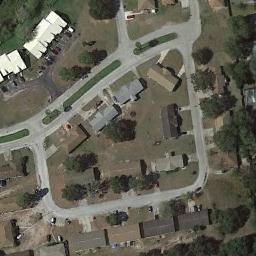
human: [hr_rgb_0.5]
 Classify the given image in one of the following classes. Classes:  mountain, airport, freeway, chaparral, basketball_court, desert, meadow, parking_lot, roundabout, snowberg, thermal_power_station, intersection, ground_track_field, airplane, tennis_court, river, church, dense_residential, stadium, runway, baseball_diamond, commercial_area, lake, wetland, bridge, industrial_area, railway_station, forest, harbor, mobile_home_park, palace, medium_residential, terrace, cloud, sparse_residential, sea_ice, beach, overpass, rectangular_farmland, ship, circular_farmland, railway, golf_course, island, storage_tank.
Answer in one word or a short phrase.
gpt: medium_residential